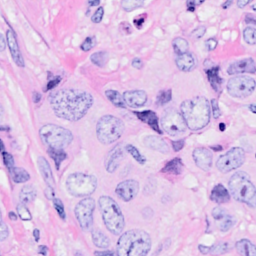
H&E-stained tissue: Breast